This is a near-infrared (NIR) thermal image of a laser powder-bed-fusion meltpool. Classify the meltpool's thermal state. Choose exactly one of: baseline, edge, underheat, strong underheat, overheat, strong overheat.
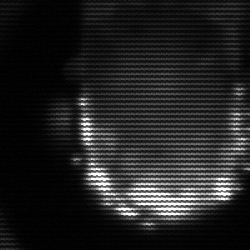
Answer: baseline